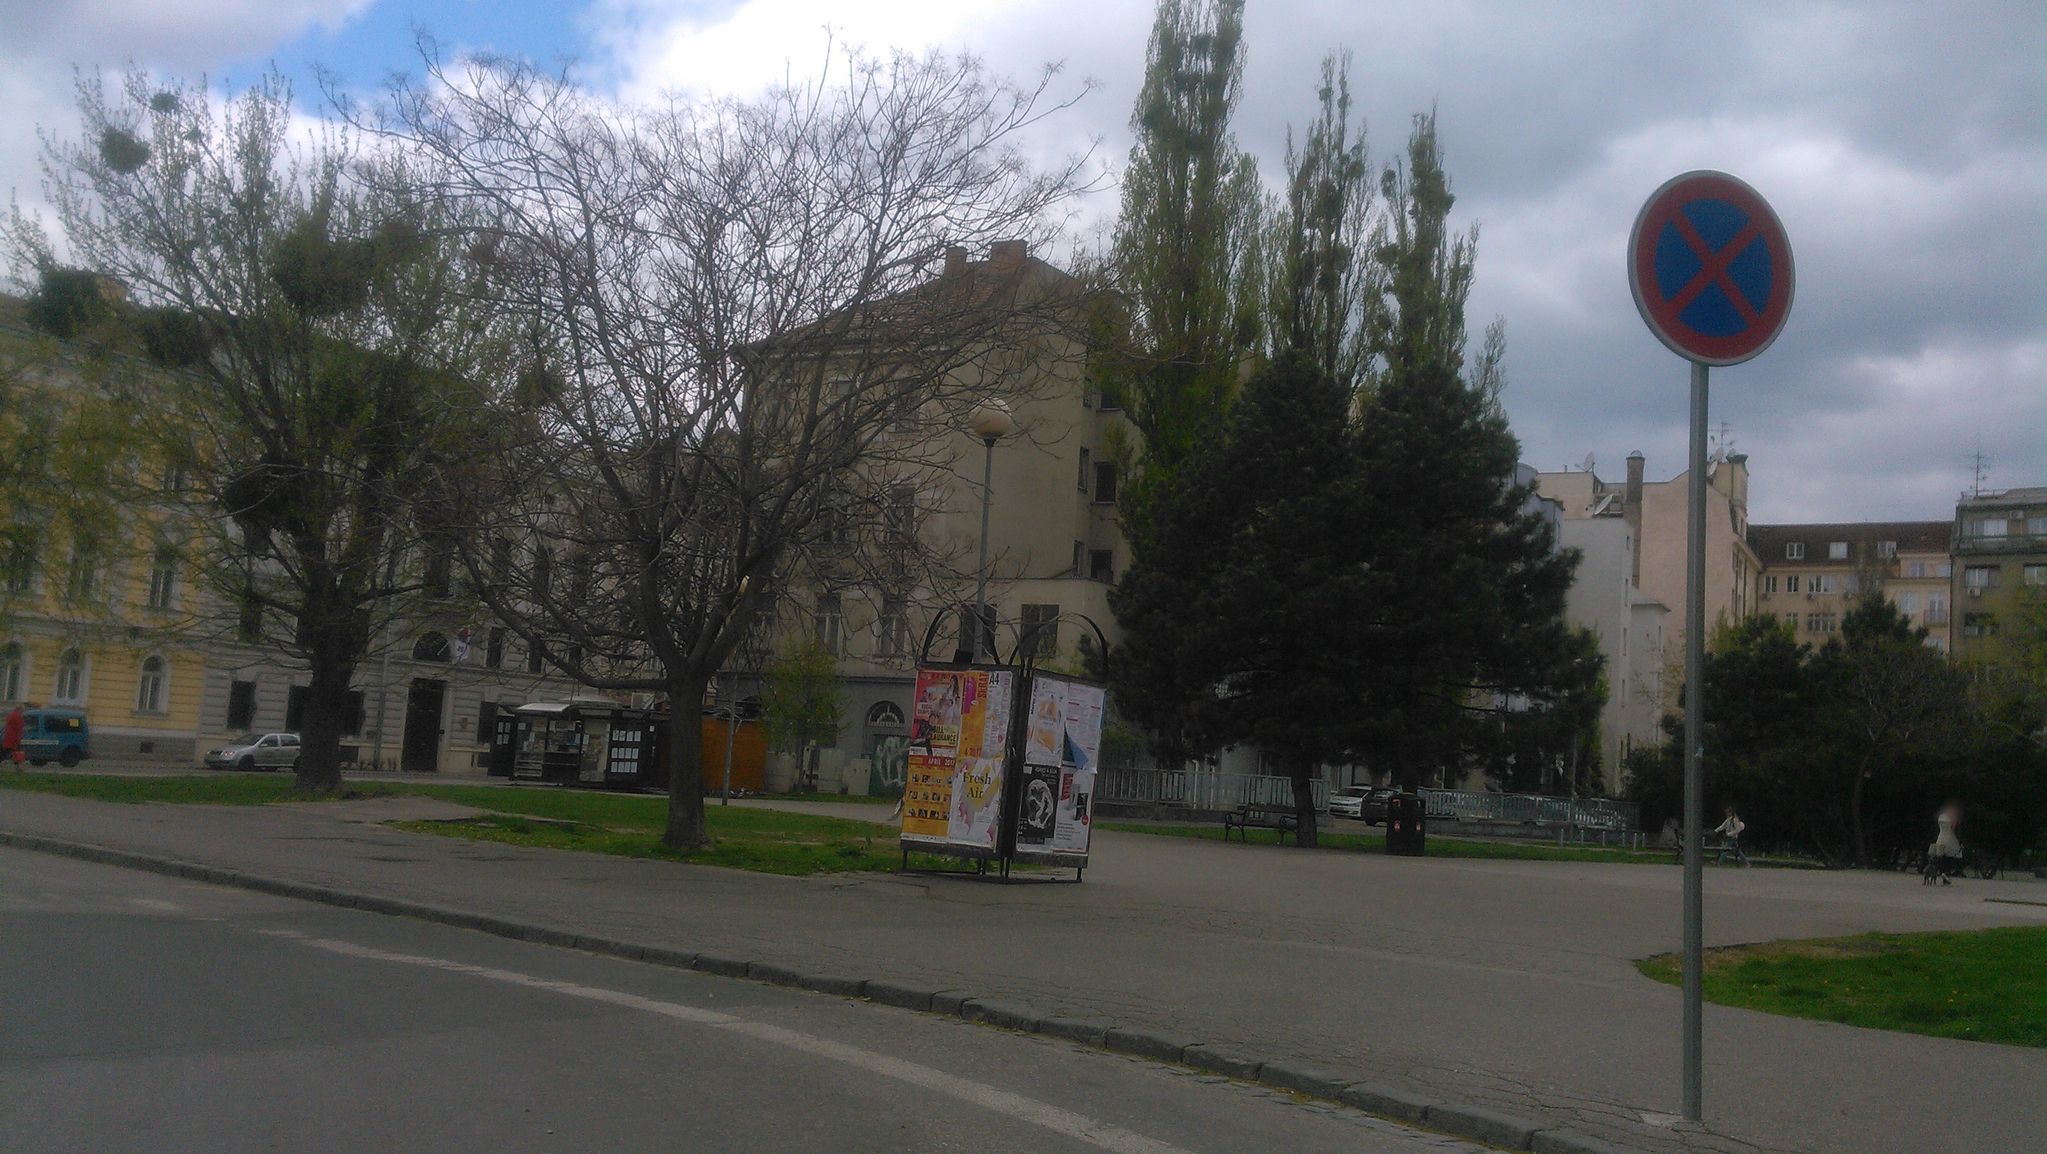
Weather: cloudy
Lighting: day
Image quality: good
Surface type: driving surface
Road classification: footway
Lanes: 2
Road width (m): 3.0
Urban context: urban centre
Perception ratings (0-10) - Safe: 6.14, Lively: 8.14, Beautiful: 3.86, Boring: 9.29, Depressing: 4.32, Wealthy: 5.74